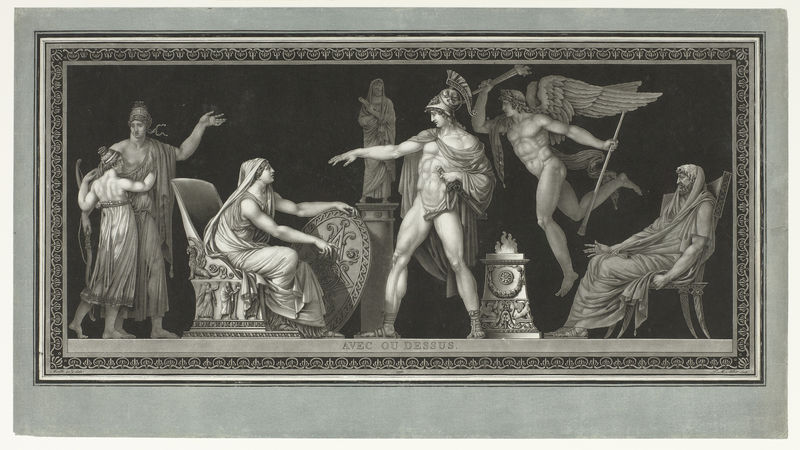
Titel: Een Spartaanse neemt afscheid van haar zoon (Avec ou dessus)
Künstler: Pierre Michel Alix
Standort: Amsterdam
Institution: Rijksmuseum
Schlagwörter: feuer, flügel, gott, held, mann, nackt, umhang, weiß, frauen, frankreich, frau, männer, rücken, schwarz, stuhl, alt, jung, rahmen, gehen, sessel, fliegen, engel, statue, relief, bogen, stab, thron, platte, podest, foto, schild, antike, druck, druckgraphik, druckgrafik, schwarzweiß, schwert, helm, stiefel, göttin, rom, griechen, götter, zeus, griechenland, königin, hermes, breit, hera, götterbote, weiser, bote, klassik, grieche, fackel, diana, zepter, klassisch, bildtafel, trhon, prometheus, frankreichg, publikation